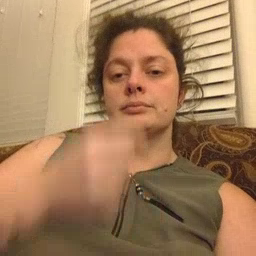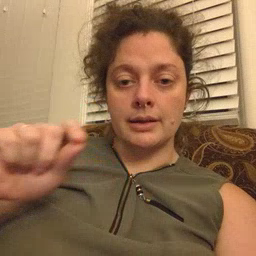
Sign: pen